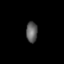
Tissue: lung
Cell type: T cells
Senescence score: 0.1483
Nuclear area (px): 227
Mean DAPI intensity: 96.093